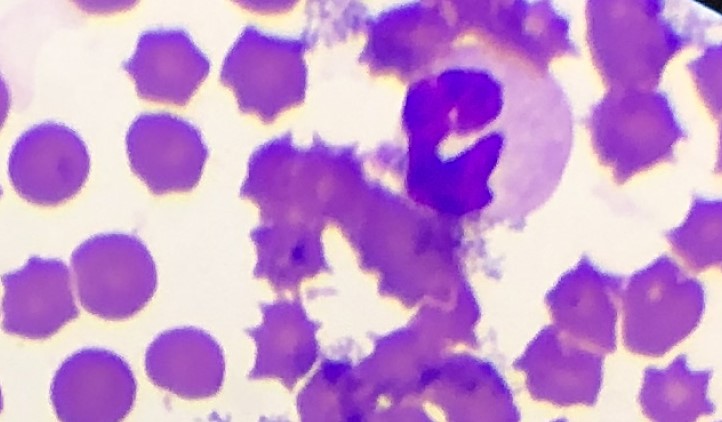
White blood cell type: Neutrophil